Question: This my php code. this is creating to html codes that is below.
'''
foreach($sorular->soruCek($_GET["kategori"]) as $data)
{
$kontrol = $sorular->cevapCek($data["id"]);
if($kontrol)
{
echo $data["soru"] . '<br/>';
foreach(@$sorular->cevapCek($data["id"]) as $veri)
{
?>
<input type="radio" name="soru<? echo $data["id"]; ?>" value="<? echo $veri["id"]; ?>"/><? echo $veri["cevap"]; ?>
<?
echo "<br/>";
}
echo "<br/>";
}
}
'''
Result:

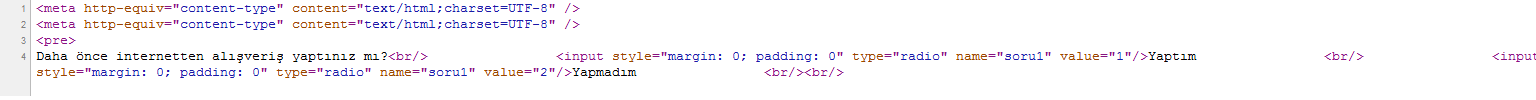
Answer: PHP is a templated language. Any spaces outside of php tags are sent to the browser.
'''
<?php $a = 'foo';?>
<input type="string" />
<?php $b = 'bar';?>
'''
Input will be indented that many spaces. Regarding 'formatting' your html markup:
1) Don't worry about formatting your HTML as long as it validates or displays correctly in the browser.
2) You should be minifying your output anyway, eliminating those spaces.
3) If you really want your HTML to be prim-and-proper you can use <URL> on your output.